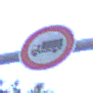
Verkehrszeichen: VerbotFuerKraftfahrzeugeUeberDreiKommaFuenfTonnen
Umgebung: Outdoor, Urban
Tageszeit: SunriseSunset
Wetter: PartlyCloudy
Licht: Natural
Jahreszeit: NotSpecified
Kontrast: LowContrast